Question: I have a two part legend with different widths:
'''
library(dplyr)
library(ggplot2)
mtcars %>%
mutate(qsec = factor(qsec)) %>%
ggplot(aes(mpg, cyl, fill = qsec, linetype = 'short legend')) +
geom_col() +
guides(fill = guide_legend(title.position = 'top', label.position = 'bottom'),
linetype = guide_legend(title.position = 'top',
label.position = 'bottom')) +
theme(legend.position = 'bottom',
legend.box = 'vertical')
'''
Is is possible to left-justify the 'linetype' legend to match the fill legend?

<URL>
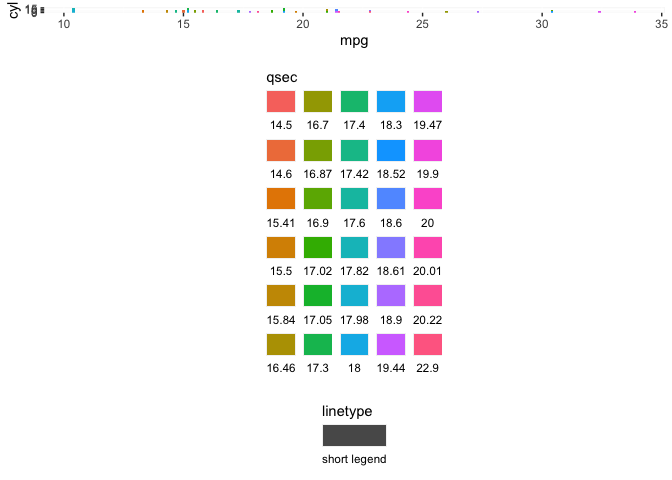
Answer: Perhaps the 'legend.box.just = "left"' parameter is what you're looking for?
'''
mtcars %>%
mutate(qsec = factor(qsec)) %>%
ggplot(aes(mpg, cyl, fill = qsec, linetype = 'short legend')) +
geom_col() +
guides(fill = guide_legend(title.position = 'top', label.position = 'bottom'),
linetype = guide_legend(title.position = 'top',
label.position = 'bottom')) +
theme(legend.position = 'bottom',
legend.box.just = "left",
legend.box = "vertical" )
'''
<URL>